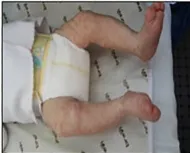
First skin lesions: nonevanescent erythematus papular generalized eruption at the first consult 24 days since birth.
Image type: medical_photograph (skin_photograph)